Brain MRI, t1w sequence, axial 2D slice.
Patient: age 51, sex F, weight 95 kg, height 1.95 m
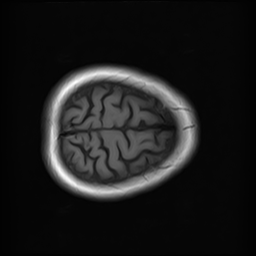